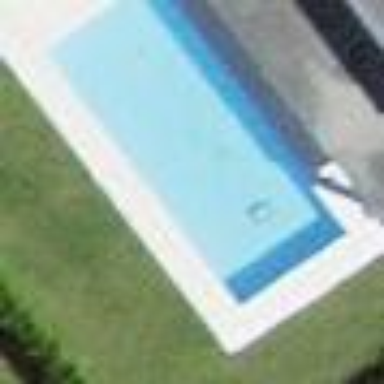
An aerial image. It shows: Swimming pool located in leisure land.